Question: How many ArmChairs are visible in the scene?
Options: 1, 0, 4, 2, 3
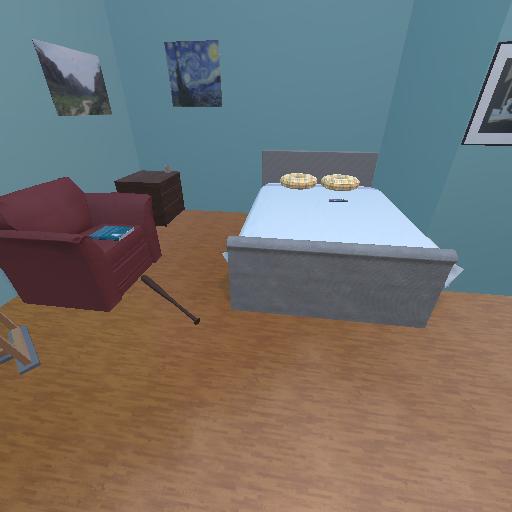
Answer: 1